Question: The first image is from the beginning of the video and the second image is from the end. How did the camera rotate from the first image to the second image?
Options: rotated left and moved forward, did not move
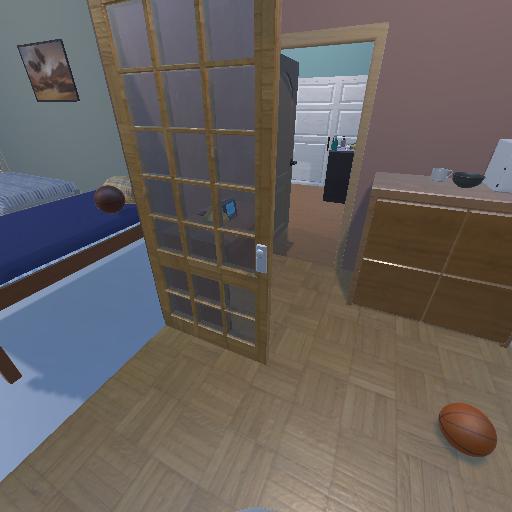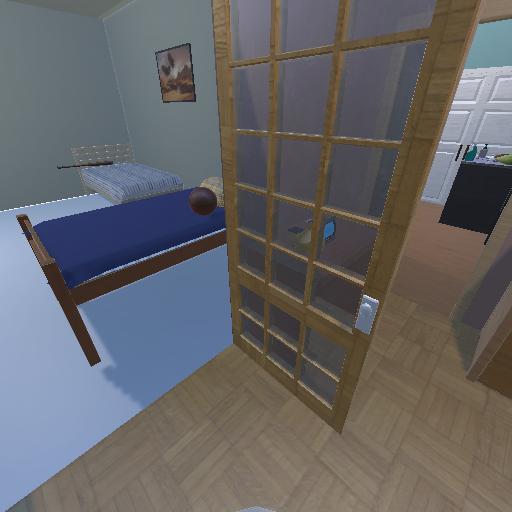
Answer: rotated left and moved forward